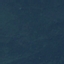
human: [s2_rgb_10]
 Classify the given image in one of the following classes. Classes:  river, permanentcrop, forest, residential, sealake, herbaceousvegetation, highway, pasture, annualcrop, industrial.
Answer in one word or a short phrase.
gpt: Forest